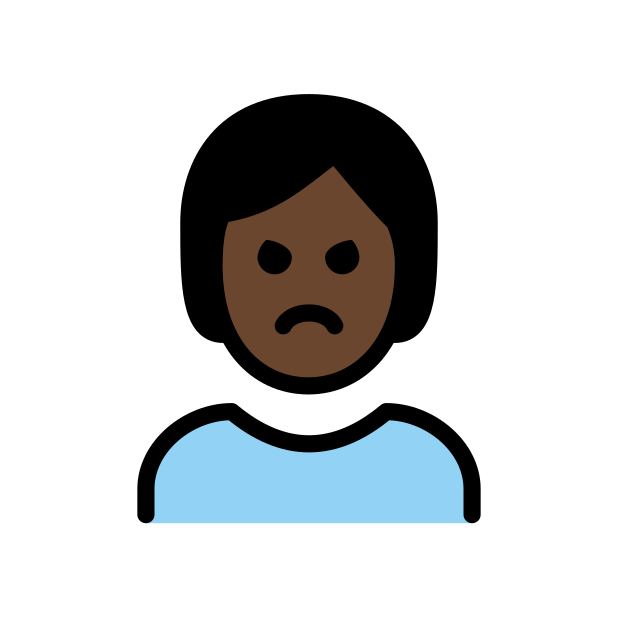
person pouting: dark skin tone